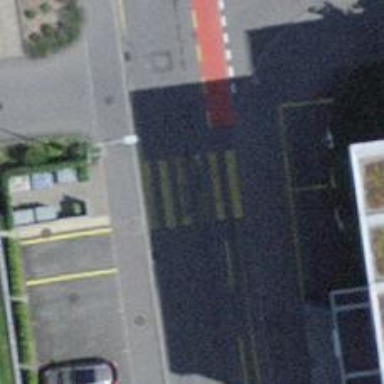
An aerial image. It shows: Residential road with asphalt surface and designated cycle lane on the left.